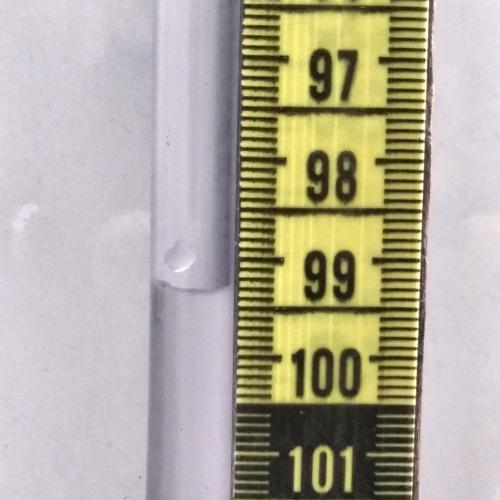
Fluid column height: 99.3 cm